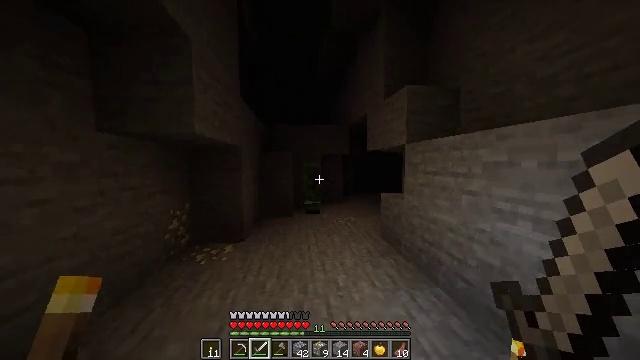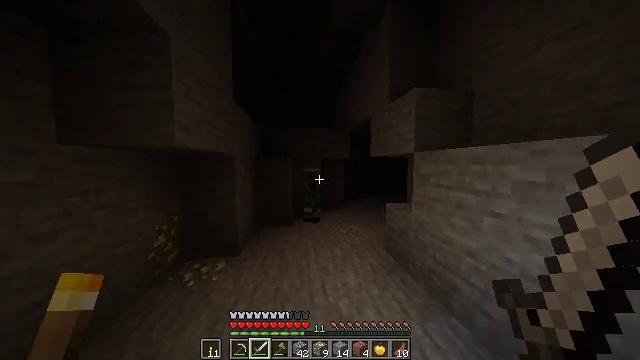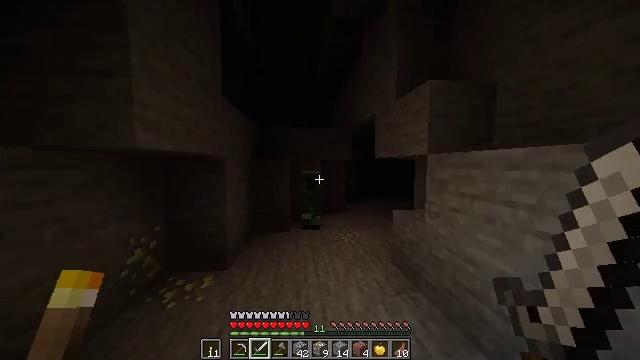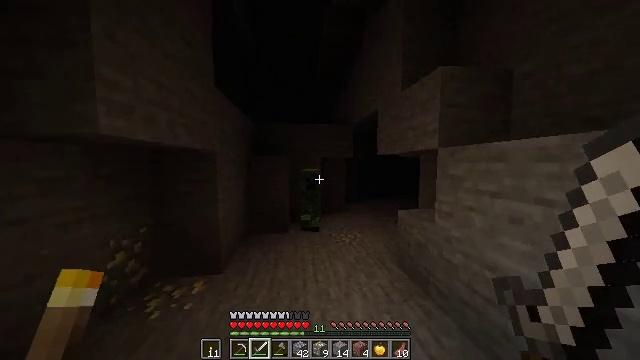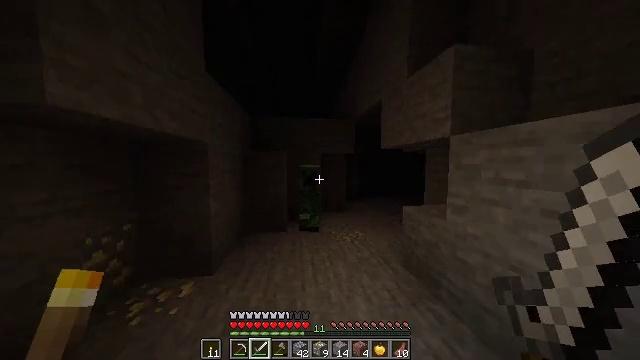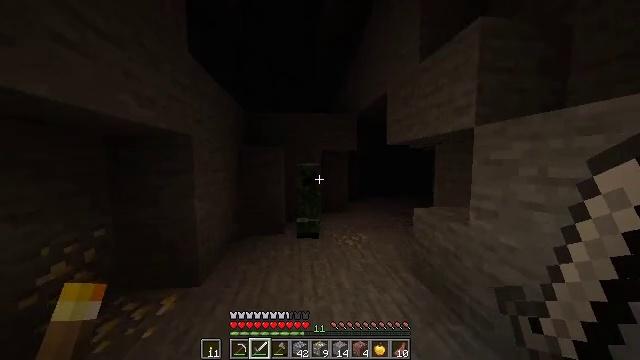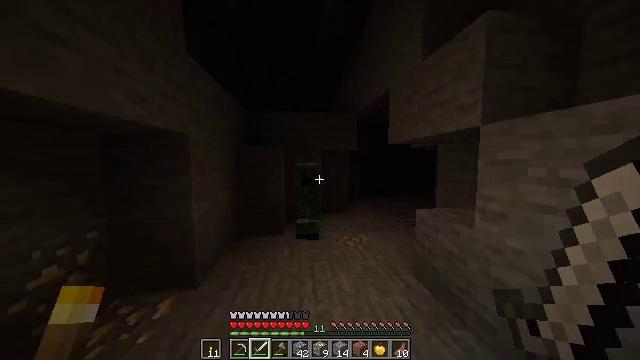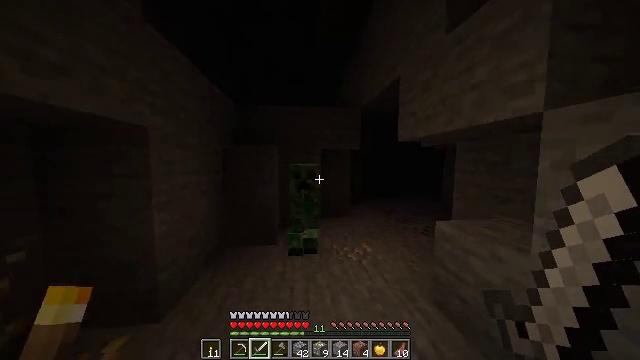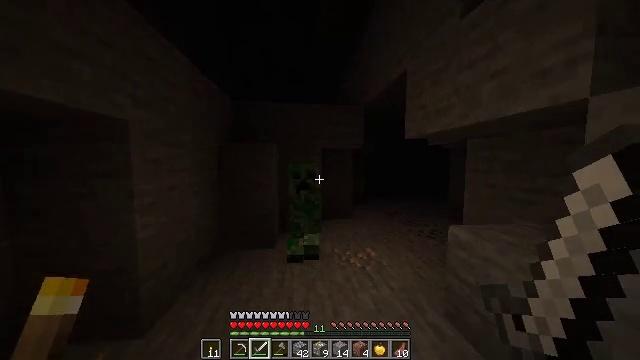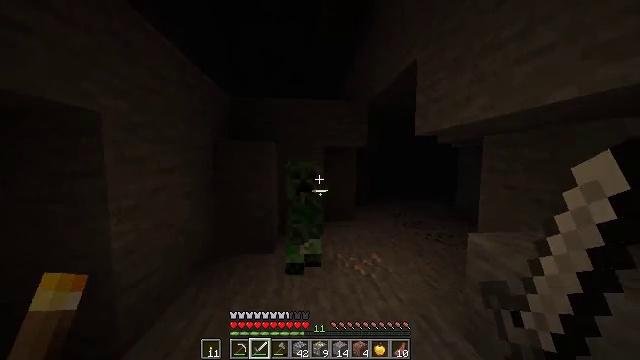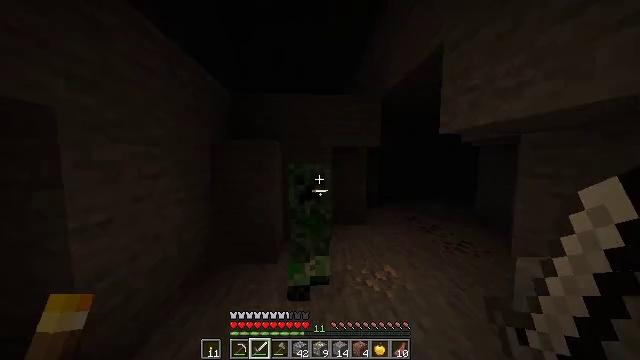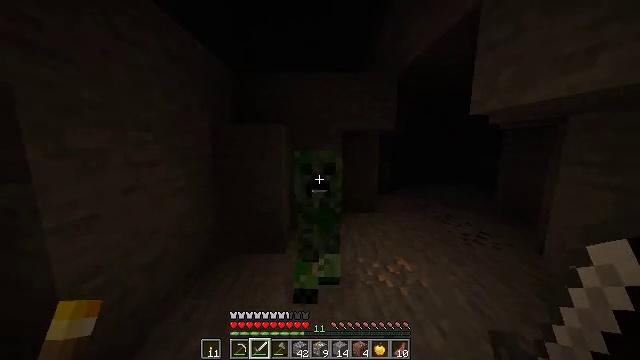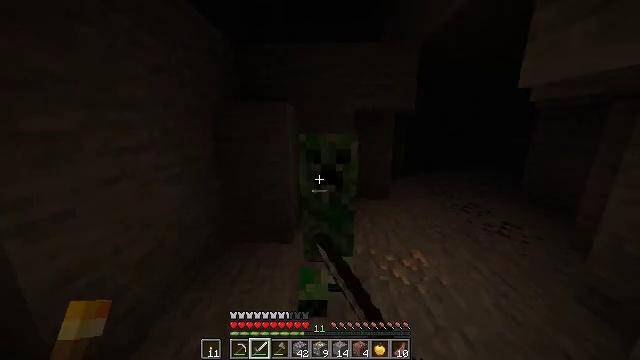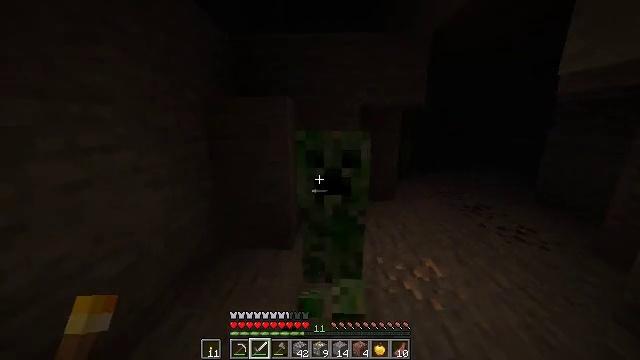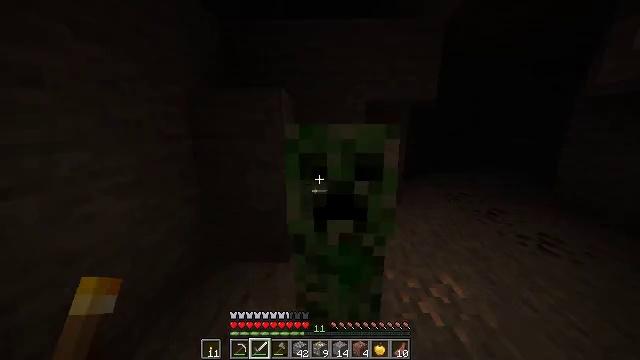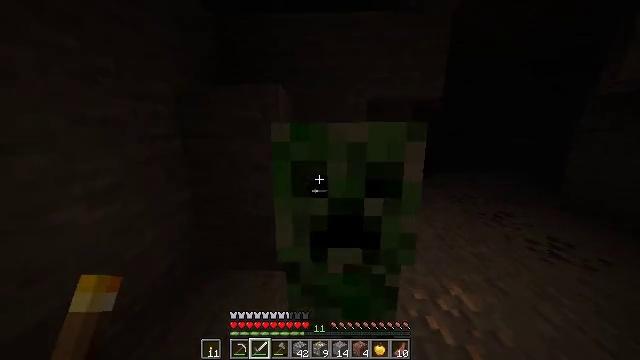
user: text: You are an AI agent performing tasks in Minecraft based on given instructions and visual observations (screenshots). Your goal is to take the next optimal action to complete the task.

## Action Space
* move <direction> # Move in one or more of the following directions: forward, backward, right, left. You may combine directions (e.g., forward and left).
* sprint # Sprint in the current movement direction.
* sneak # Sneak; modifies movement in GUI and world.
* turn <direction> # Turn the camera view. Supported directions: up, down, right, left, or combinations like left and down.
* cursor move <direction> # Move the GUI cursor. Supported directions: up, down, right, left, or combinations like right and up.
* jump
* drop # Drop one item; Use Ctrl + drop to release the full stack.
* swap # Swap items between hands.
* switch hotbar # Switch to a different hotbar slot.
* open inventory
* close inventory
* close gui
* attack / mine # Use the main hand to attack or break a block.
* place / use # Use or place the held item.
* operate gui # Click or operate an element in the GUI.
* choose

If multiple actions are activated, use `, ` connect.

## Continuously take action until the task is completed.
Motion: motion action
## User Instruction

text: Kill mobs.
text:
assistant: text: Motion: move forward, sprint, jump
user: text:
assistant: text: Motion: move forward, sprint
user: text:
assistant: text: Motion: move forward, sprint
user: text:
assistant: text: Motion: move forward, sprint
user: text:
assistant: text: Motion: move forward, sprint
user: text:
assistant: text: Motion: move forward, sprint
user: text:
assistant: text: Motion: move forward
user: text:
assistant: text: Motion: move forward
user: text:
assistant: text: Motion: move forward
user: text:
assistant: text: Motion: move forward, turn left
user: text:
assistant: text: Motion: move forward, turn left and down, attack / mine
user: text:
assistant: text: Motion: move forward, turn left and down, attack / mine
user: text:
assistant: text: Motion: move forward, attack / mine
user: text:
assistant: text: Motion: move forward, attack / mine
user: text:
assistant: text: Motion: attack / mine
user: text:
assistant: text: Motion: attack / mine